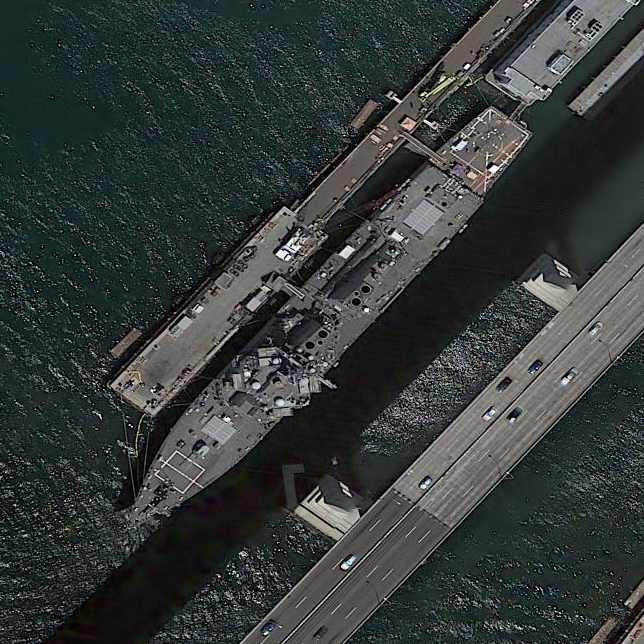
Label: destroyer